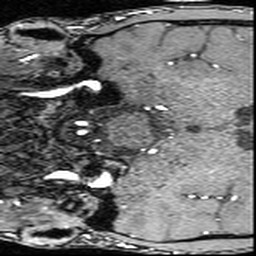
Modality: angio
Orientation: coronal
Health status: ill
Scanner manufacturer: siemens
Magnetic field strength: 3 T
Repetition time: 0.022 s
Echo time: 0.00395 s